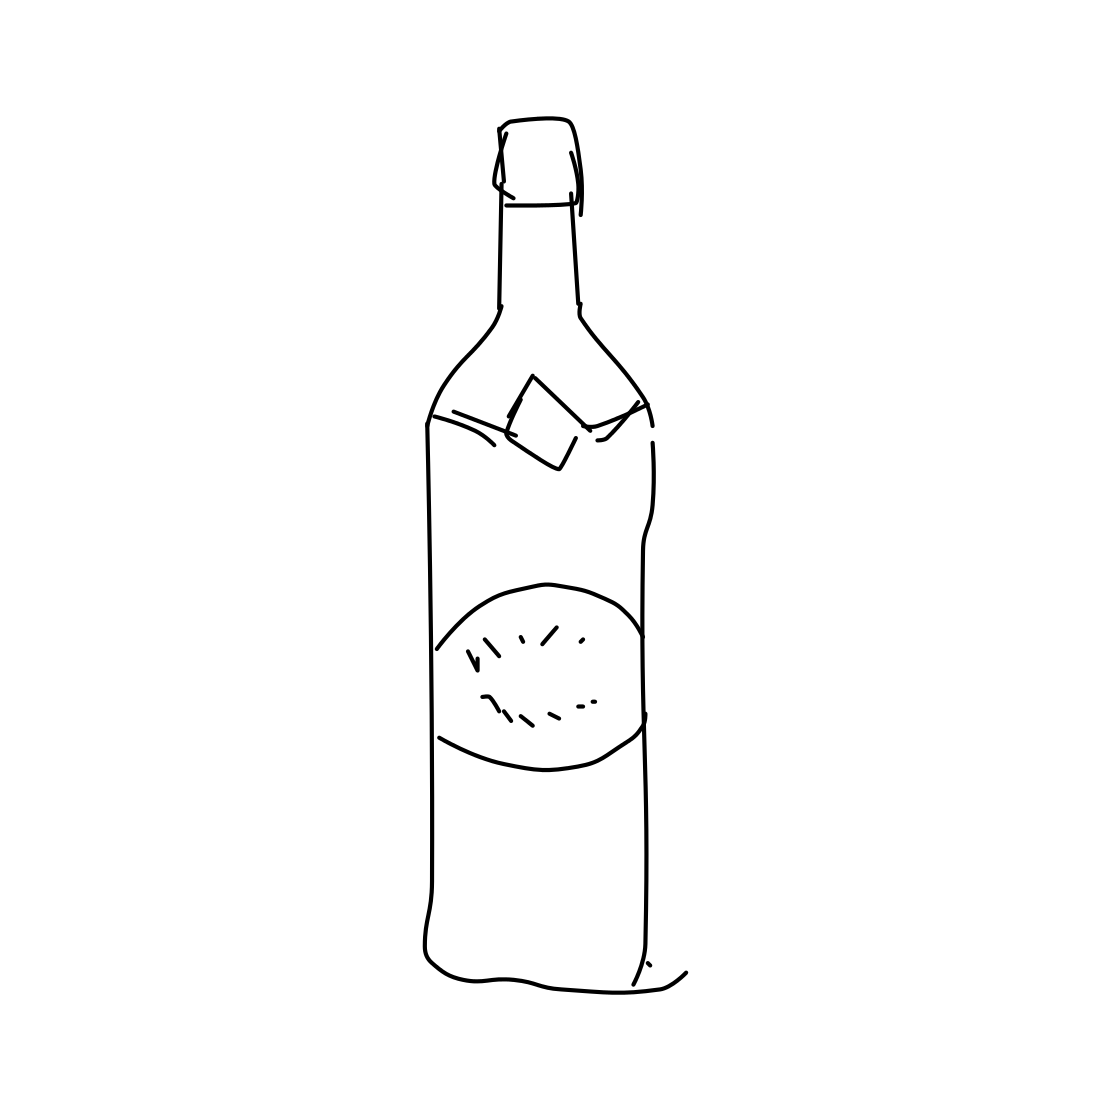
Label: wine-bottle